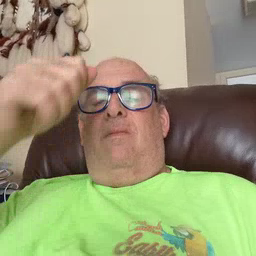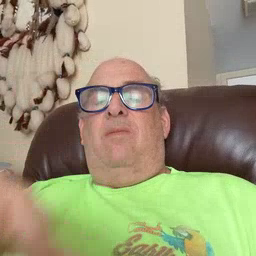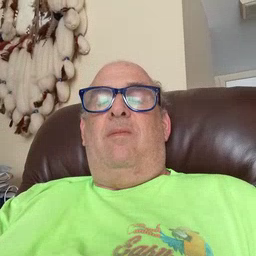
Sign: brother